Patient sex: F
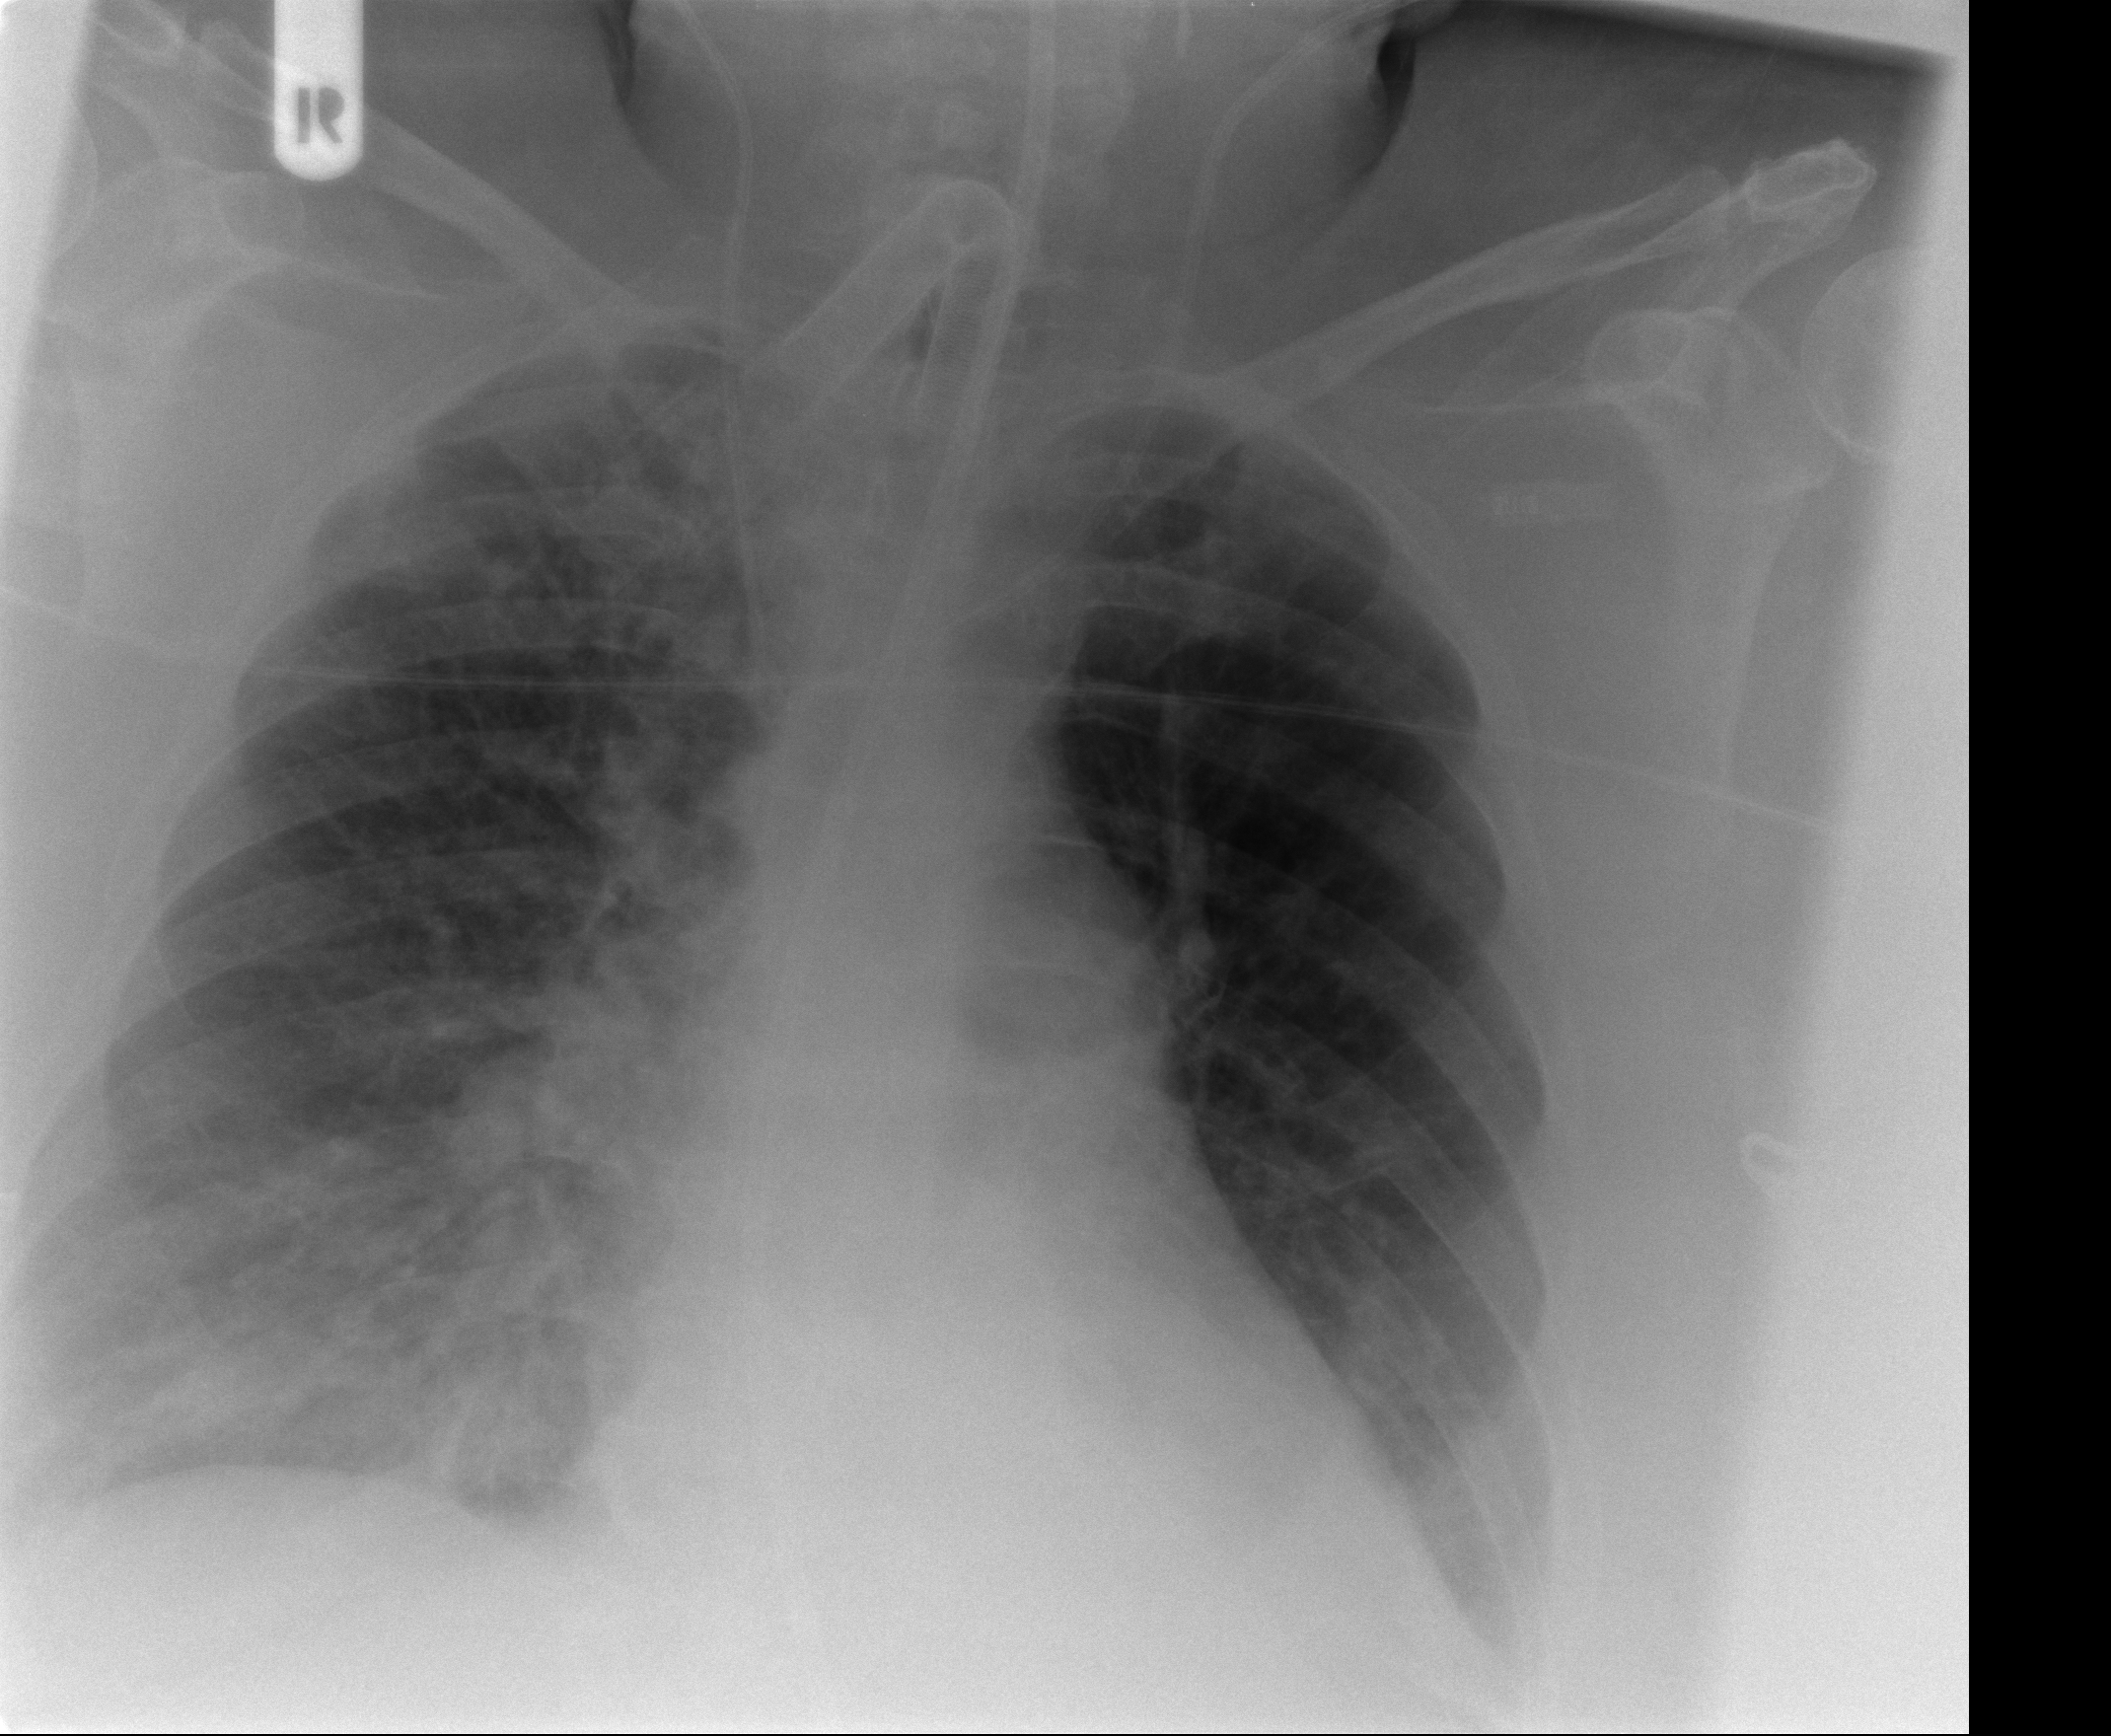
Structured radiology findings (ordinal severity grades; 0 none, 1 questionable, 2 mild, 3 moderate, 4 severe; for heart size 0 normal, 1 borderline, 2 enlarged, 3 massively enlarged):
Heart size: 0
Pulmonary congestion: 2
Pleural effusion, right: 2
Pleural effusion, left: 2
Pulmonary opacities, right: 3
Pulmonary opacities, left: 0
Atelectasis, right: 2
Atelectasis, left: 2